Question: I'm having trouble connecting to an SQL Server 2000 database using C. The program compiles but I get an error when connecting to the database. More specifically, "resultado" gets a value of -1.
This is the code:
'''
#include <stdlib.h>
#include <stdio.h>
#include <windows.h>
#include <sqlext.h>
int main(int argc, char *argv[])
{
SQLHANDLE environmentHandle;
SQLHANDLE connectionHandle;
//Connecting to the Database
SQLAllocHandle(SQL_HANDLE_ENV, SQL_NULL_HANDLE, &environmentHandle);
SQLSetEnvAttr(environmentHandle, SQL_ATTR_ODBC_VERSION, (void*) SQL_OV_ODBC3, 0);
SQLAllocHandle(SQL_HANDLE_DBC, environmentHandle, &connectionHandle);
SQLSetConnectAttr(connectionHandle, SQL_LOGIN_TIMEOUT,(void*) 5, 0);
SQLCHAR serverName[60]; strcpy((char*) serverName,"SERVERSUCURSAL");
SQLCHAR userName[60]; strcpy((char*) userName, "sa");
SQLCHAR passWord[60]; strcpy((char*) passWord, "syntelsol");
SQLRETURN resultado = SQLConnect(connectionHandle,serverName, strlen((char*)serverName), userName,
strlen((char*)userName), passWord, strlen((char*)passWord));
//Creamos las sentencias
SQLHANDLE statementHandle;
//Liberamos las handles
SQLDisconnect(connectionHandle);
SQLFreeHandle(SQL_HANDLE_DBC, connectionHandle);
SQLFreeHandle(SQL_HANDLE_ENV, environmentHandle);
return 0;
}
'''
This is what the database looks like . The server name is likely SERVERSUCURSAL:
<URL>

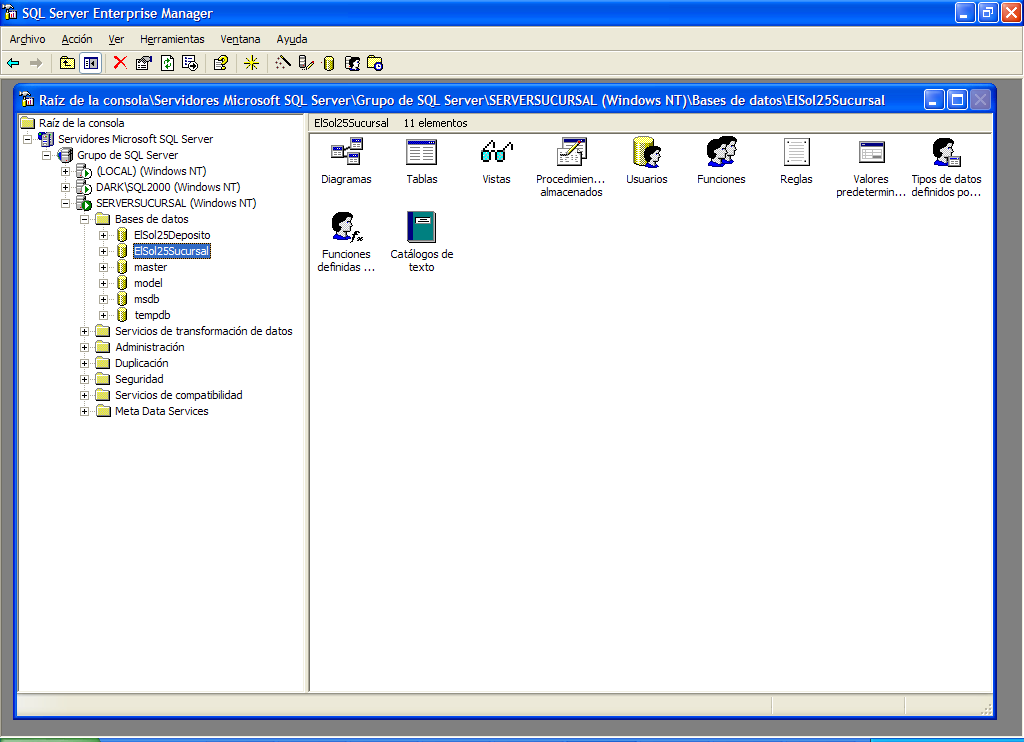
Answer: The string you pass as ServerName to SQLConnect should be the name of a Data Source (DSN) which you need to create in the ODBC Administrator. It cannot just be the name of your SQL Server machine/database etc. Open ODBC Administrator and create a data source for MS SQL Server which points to your server.
BTW, you don't need to end all your strings with an extra NUL character either - not that it makes a difference here.